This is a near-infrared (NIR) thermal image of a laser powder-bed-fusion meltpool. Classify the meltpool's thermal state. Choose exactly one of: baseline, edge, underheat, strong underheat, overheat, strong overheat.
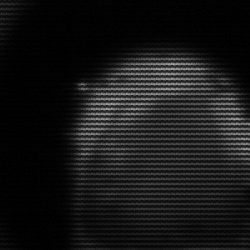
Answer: edge